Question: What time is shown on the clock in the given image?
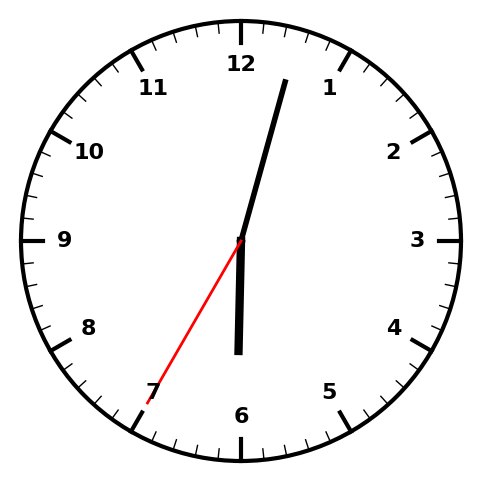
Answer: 06:02:35